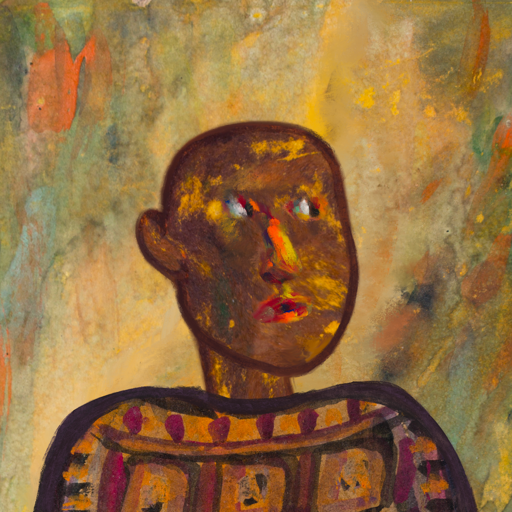
Background: Comrade, Head And Neck Side: Comrade, Face Side: An_Impression, Bust: Doll, Hair Side: Blank, Head Accessory: Blank, Second Necklace: Blank, Necklace: Blank, Baby: Blank